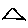
Label: triangle